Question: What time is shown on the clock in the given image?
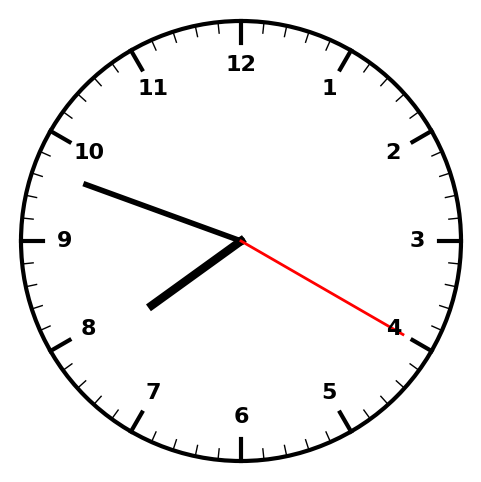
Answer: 07:48:20